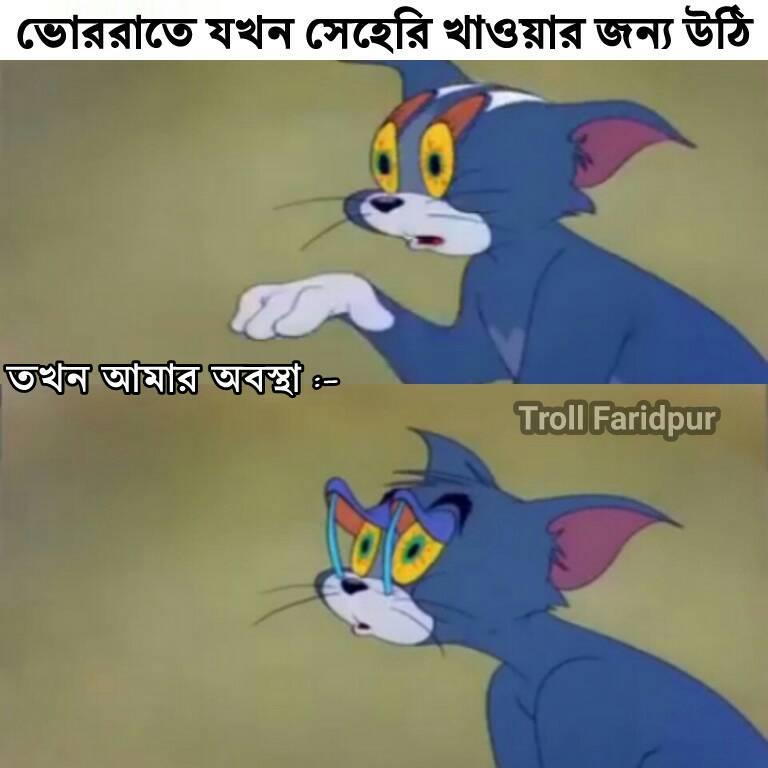
Caption:   ভোররাতে যখন সেহেরি খাওয়ার জন্য উঠি    তখন আমার অবস্থা   -
Label: non-hate